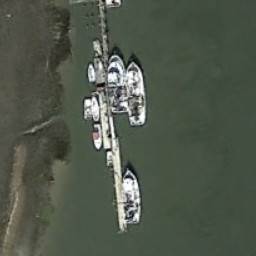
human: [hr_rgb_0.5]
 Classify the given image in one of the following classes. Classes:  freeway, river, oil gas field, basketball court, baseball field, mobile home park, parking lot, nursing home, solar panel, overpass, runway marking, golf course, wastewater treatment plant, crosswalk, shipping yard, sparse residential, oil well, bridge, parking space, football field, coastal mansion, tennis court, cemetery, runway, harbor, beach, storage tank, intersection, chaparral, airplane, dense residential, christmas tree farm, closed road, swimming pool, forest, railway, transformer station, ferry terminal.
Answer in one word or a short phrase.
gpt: ferry terminal